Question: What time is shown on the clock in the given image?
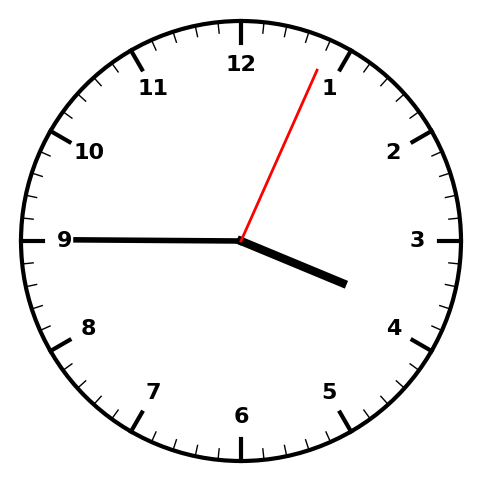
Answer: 03:45:04